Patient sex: M
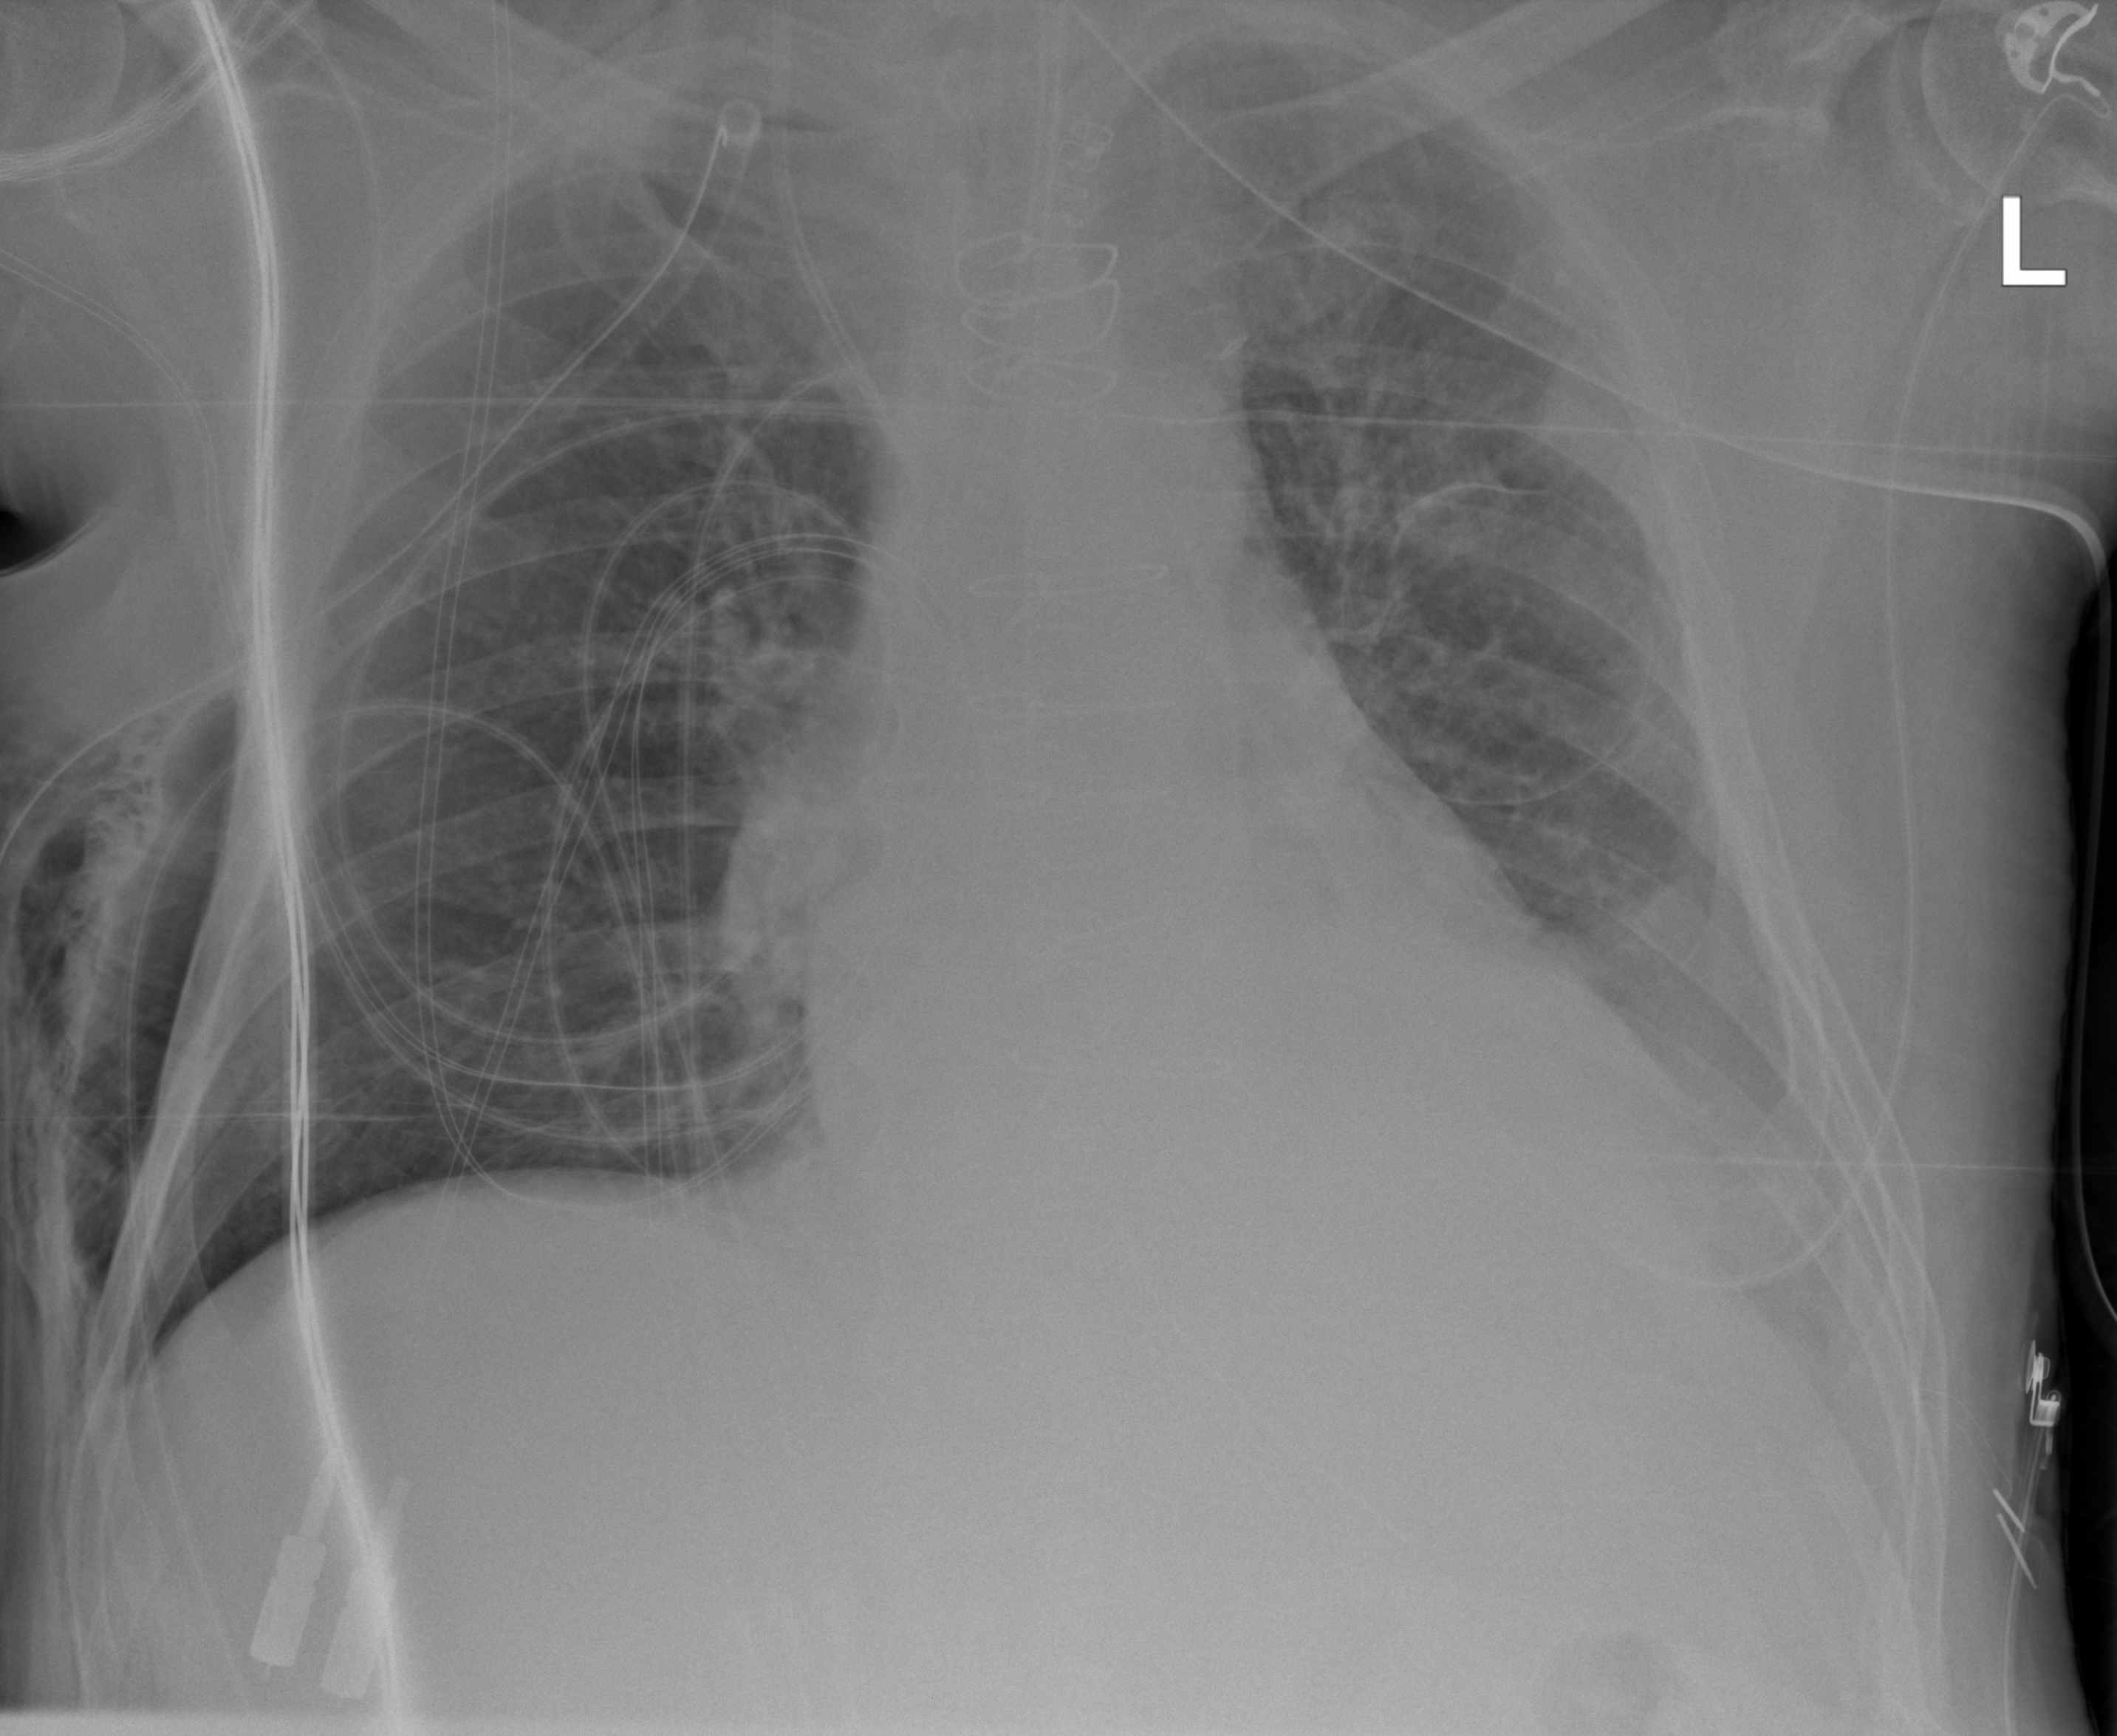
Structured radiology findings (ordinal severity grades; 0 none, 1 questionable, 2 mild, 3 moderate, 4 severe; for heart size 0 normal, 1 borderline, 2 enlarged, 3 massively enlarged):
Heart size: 1
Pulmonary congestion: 2
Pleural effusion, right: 0
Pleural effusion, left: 2
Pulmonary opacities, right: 2
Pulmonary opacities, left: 2
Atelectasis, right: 0
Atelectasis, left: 2